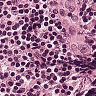
Metastatic tissue present: no